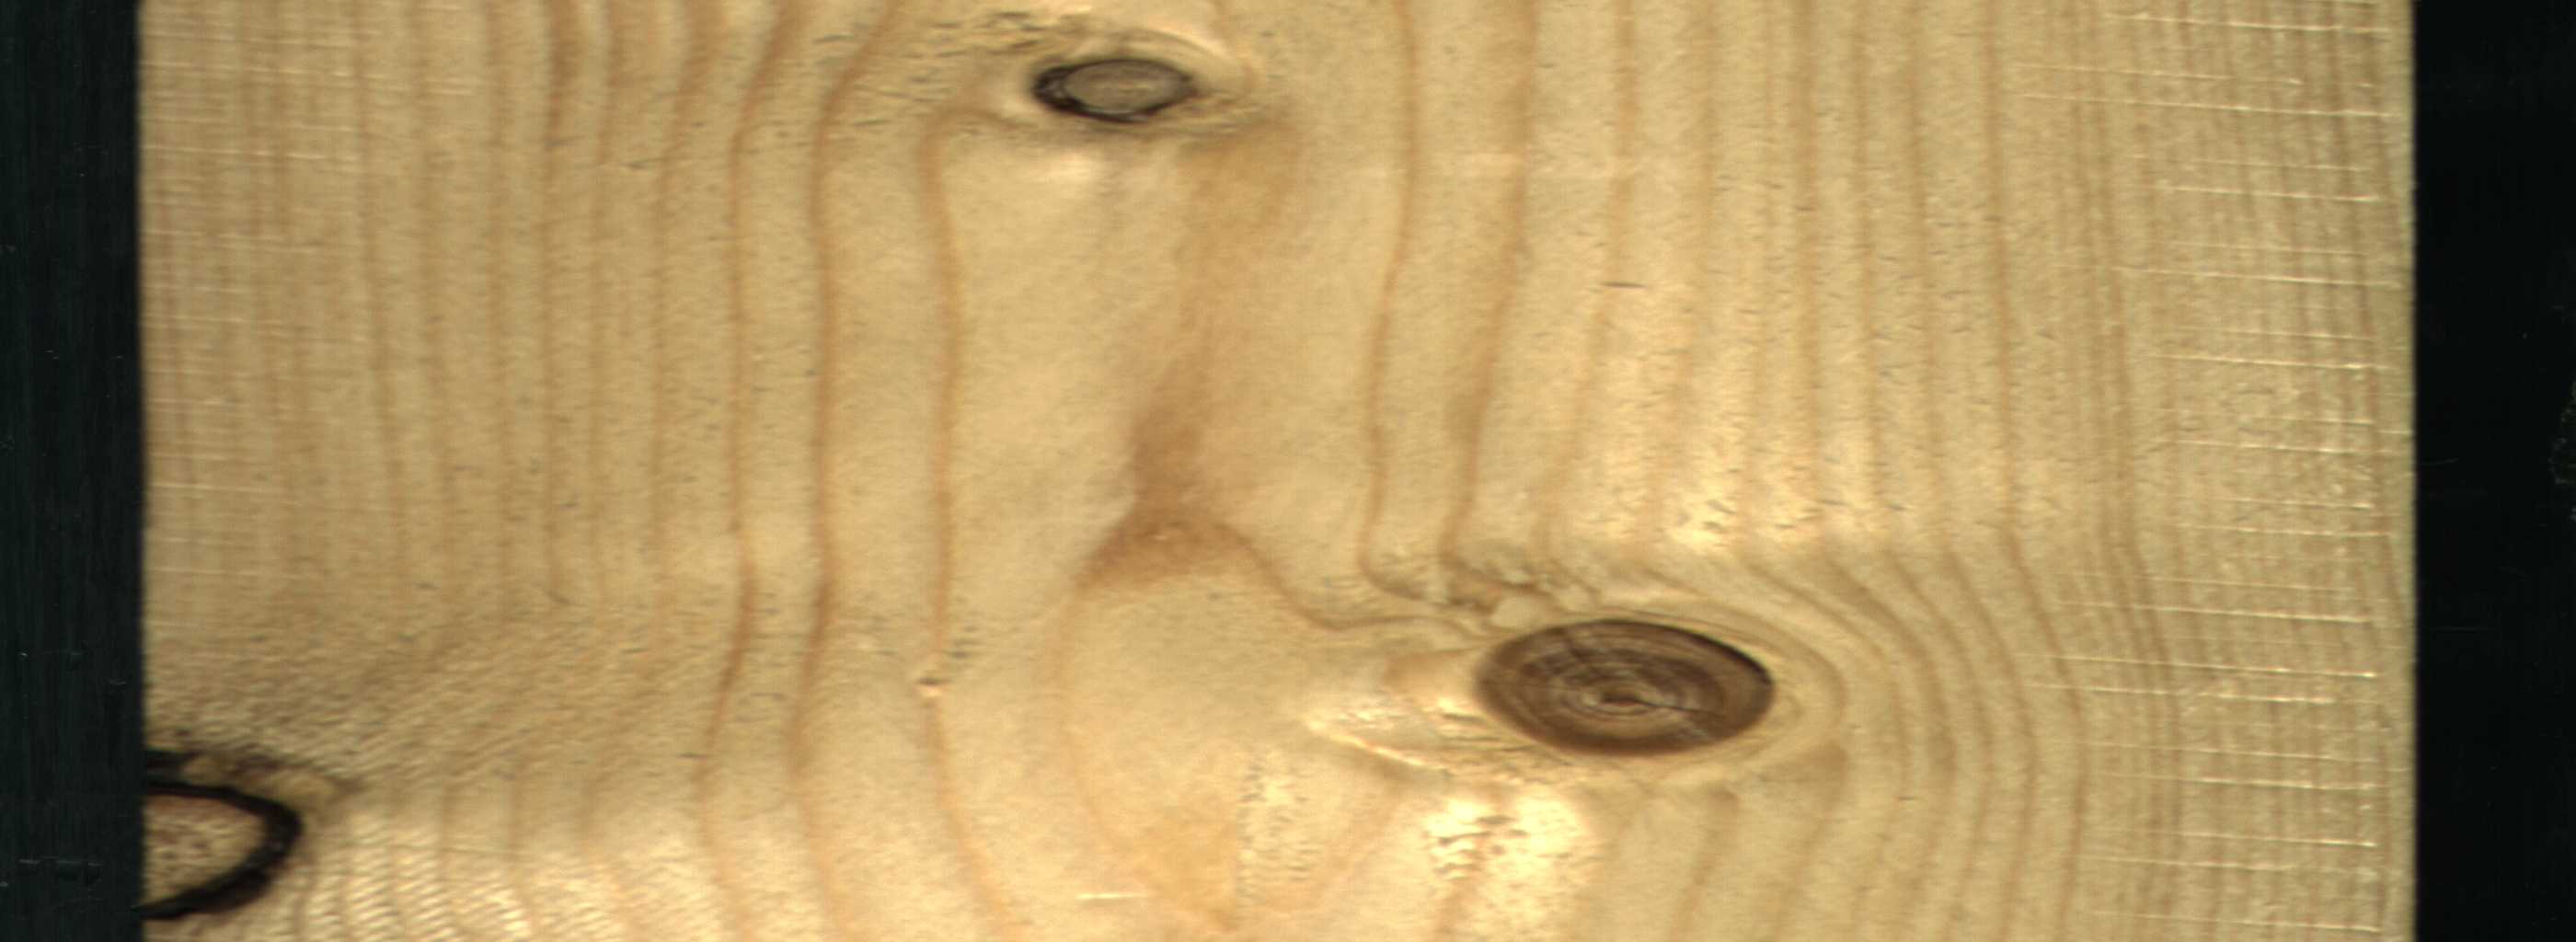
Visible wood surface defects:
Dead_Knot
Dead_Knot
Live_Knot